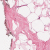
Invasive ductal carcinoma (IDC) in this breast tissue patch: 0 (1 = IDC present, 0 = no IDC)